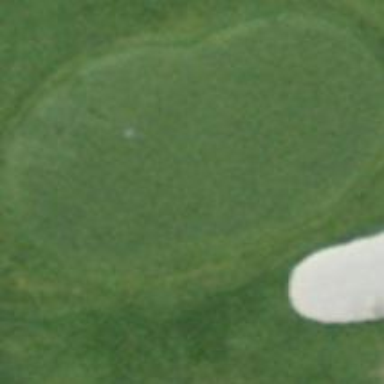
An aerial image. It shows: Golf green.